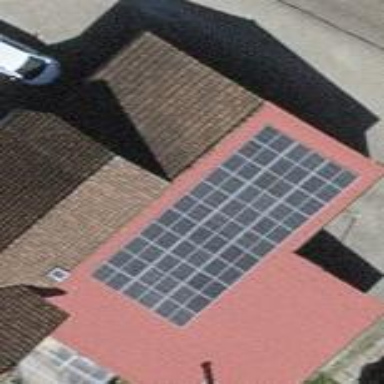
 consisting of solar photovoltaic panels."